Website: walmart
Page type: customer-info-address
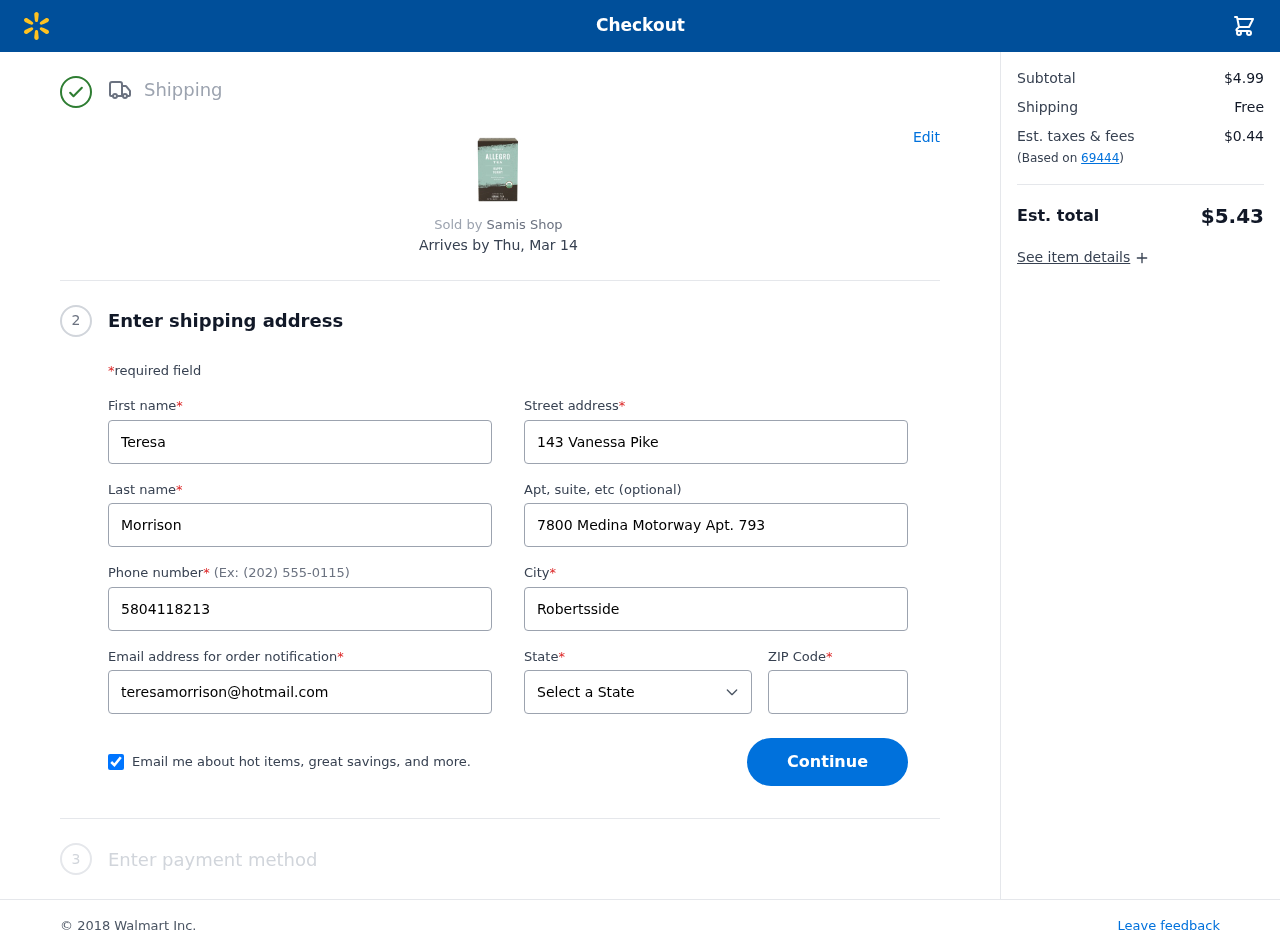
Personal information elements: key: PII_CITY
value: Robertsside
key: PII_EMAIL
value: teresamorrison@hotmail.com
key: PII_FIRSTNAME
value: Teresa
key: PII_LASTNAME
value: Morrison
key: PII_PHONE
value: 5804118213
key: PII_POSTCODE
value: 69444
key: PII_STATE
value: Pennsylvania
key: PII_STREET
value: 143 Vanessa Pike
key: PII_STREET2
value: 7800 Medina Motorway Apt. 793
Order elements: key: ORDER_DELIVERY_DATE
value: Thu, Mar 14
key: ORDER_SUBTOTAL
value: $4.99
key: ORDER_SHIPPING_COST
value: Free
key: ORDER_TAX
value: $0.44
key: ORDER_TOTAL
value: $5.43